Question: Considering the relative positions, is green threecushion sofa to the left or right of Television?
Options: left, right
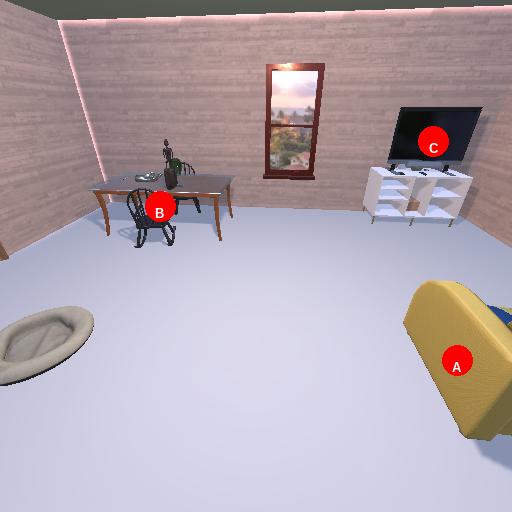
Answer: left